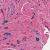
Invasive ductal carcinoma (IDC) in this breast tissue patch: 1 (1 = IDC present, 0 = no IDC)